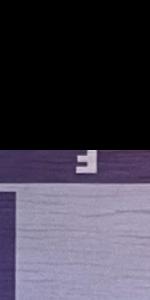
Label: Empty